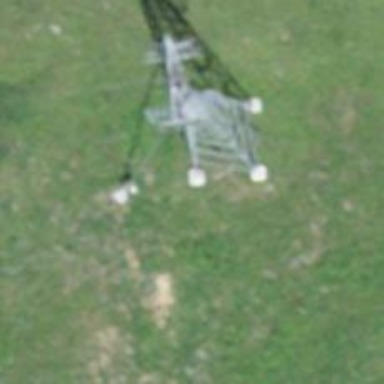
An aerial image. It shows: Pylon used for aerialway.